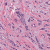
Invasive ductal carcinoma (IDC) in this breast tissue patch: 1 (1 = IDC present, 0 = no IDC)